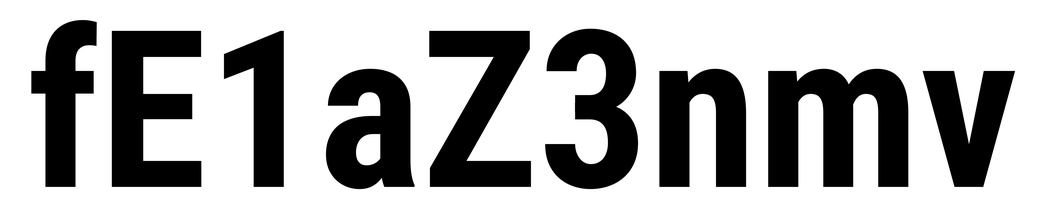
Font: Roboto_Condensed_Bold